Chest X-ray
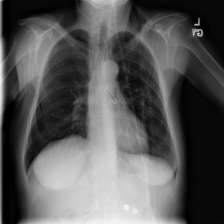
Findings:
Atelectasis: negative
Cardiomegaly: negative
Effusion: negative
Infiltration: negative
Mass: negative
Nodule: negative
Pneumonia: negative
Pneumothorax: negative
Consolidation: negative
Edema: negative
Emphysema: negative
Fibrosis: negative
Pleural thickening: negative
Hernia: negative